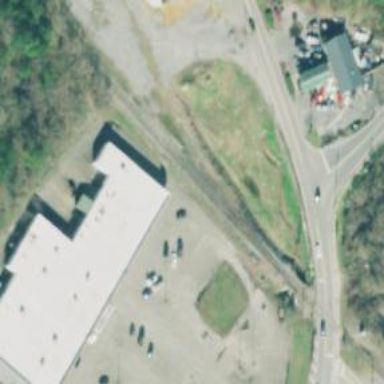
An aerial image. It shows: Railway spur junction.